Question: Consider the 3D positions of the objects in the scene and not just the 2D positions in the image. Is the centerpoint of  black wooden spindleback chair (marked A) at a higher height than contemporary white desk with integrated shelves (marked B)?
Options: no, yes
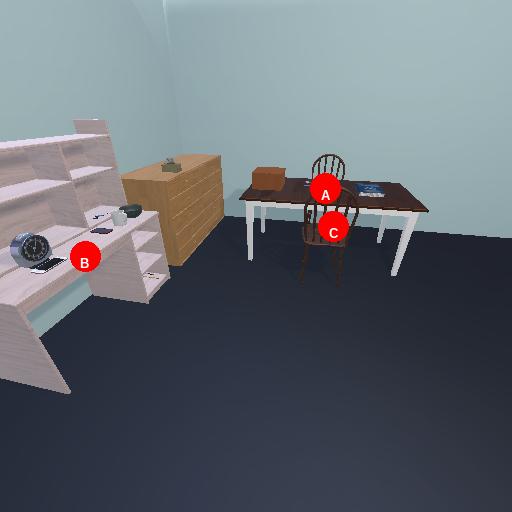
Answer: no